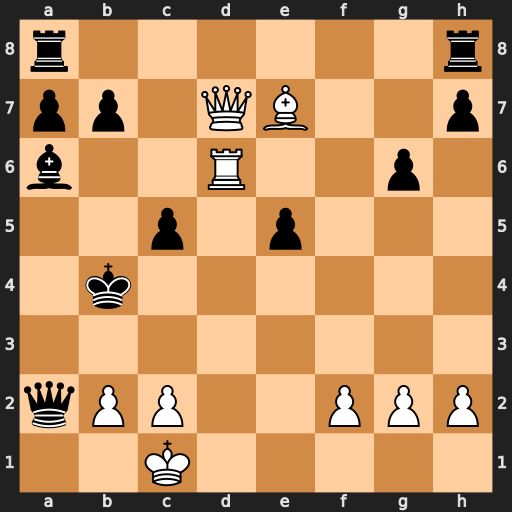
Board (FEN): r6r/pp1QB2p/b2R2p1/2p1p3/1k6/8/qPP2PPP/2K5
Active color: w
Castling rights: -
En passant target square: -
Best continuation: c3+ Kb3 Rb6+ axb6 Qd5+ Ka4 Qxa2+